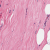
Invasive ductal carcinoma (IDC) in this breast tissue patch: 0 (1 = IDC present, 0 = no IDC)